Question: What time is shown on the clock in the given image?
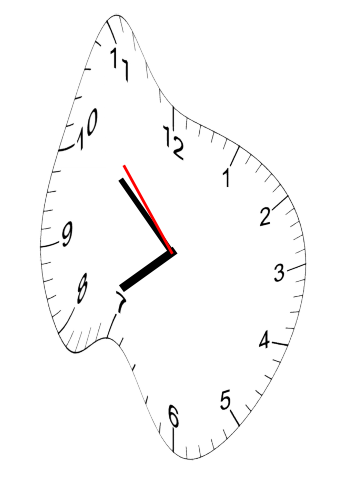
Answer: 07:51:53